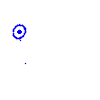
Particle: proton